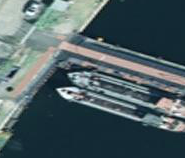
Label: Sand_carrier